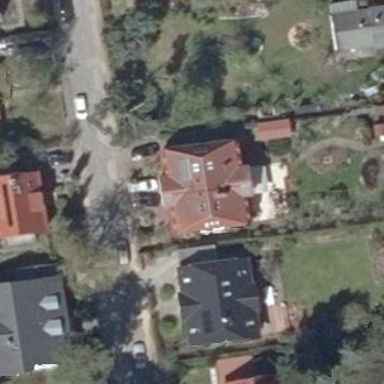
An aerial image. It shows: Simple house.